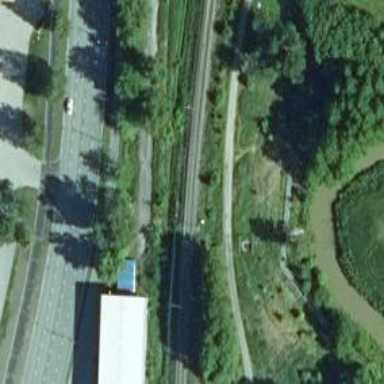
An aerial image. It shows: Railway signal.